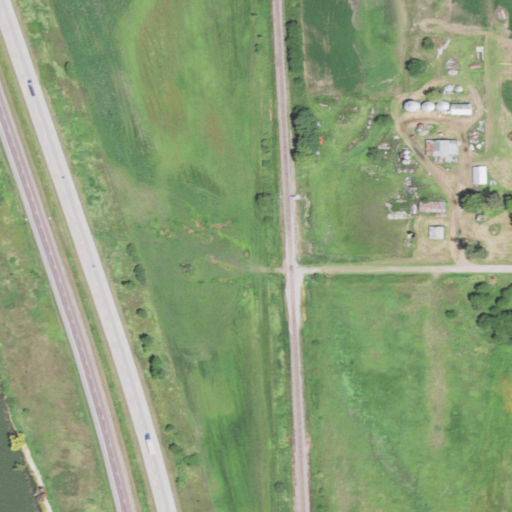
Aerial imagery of ridge(s) in Iowa named Sargents Spur containing cultivated crops, grassland, medium intensity development, pasture, low intensity development, open development, herbaceous wetlands, and open water